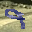
Label: 9